【题型】选择题　【知识点】函数　【难度】easy
函数 $f(x) = x^2 - 2|x|$ 的图象是 ( )

A.

B.

C.

D.

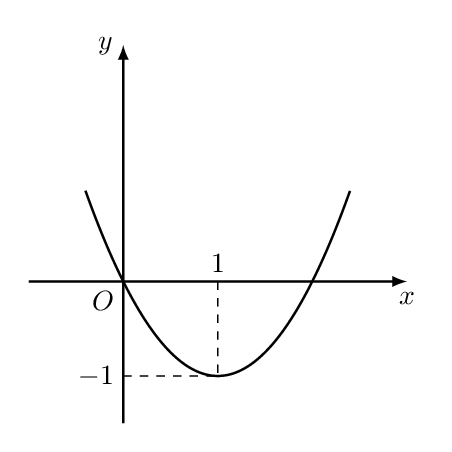
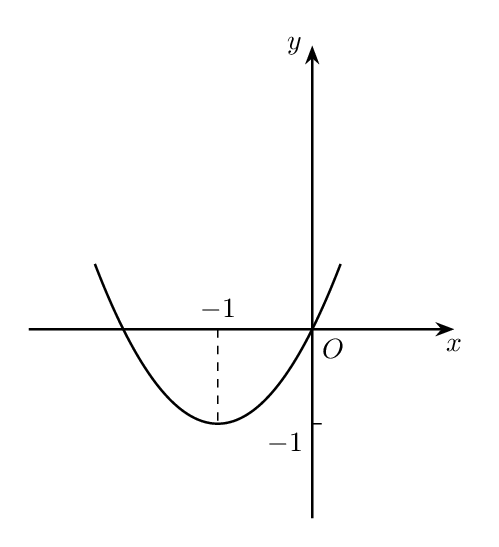
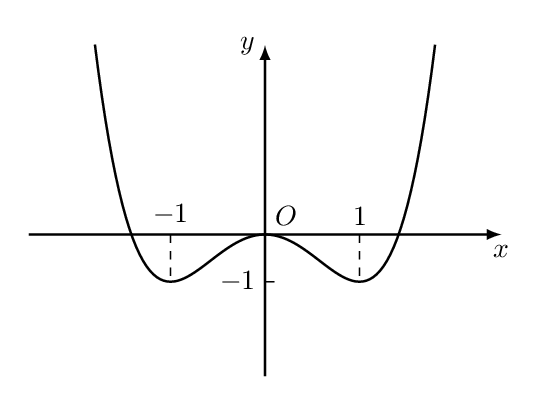
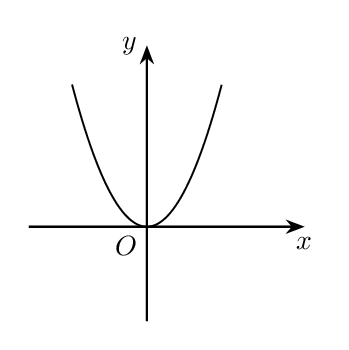
【解答】
\noindent\textbf{C：}

\noindent\textbf{分析：}分类讨论 $x$ 的范围，求出对应解析式，再画出对应函数图象.

\noindent\textbf{解：}函数 $f(x) = x^2 - 2|x|$，当 $x \ge 0$ 时，$f(x) = x^2 - 2x$，对称轴是 $x = 1$；当 $x < 0$ 时，$f(x) = x^2 + 2x$，对称轴是 $x = -1$；

故选：C.